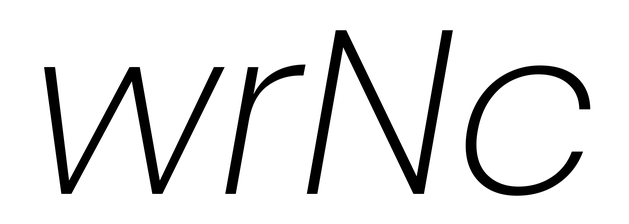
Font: Poppins-ExtraLightItalic